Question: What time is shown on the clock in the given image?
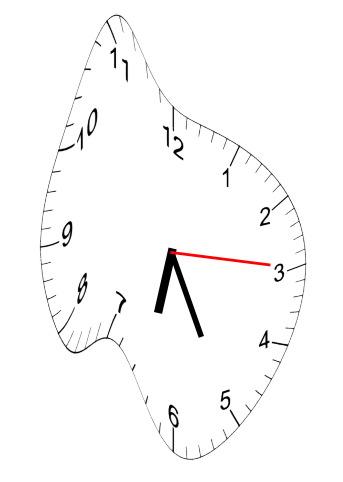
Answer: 06:25:15